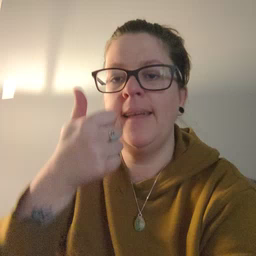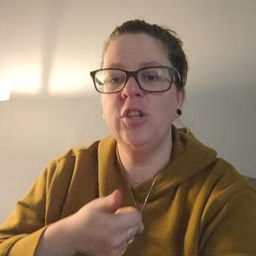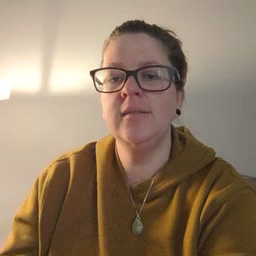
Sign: every